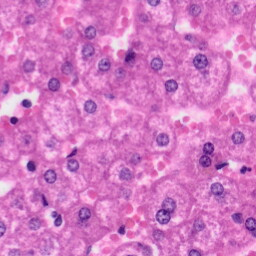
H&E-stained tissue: Liver